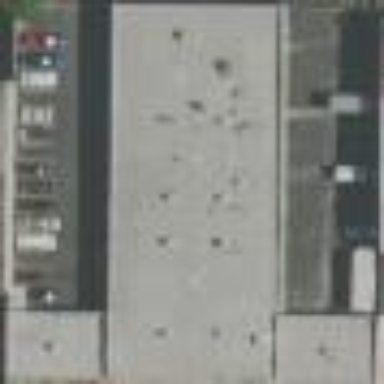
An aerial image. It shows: Industrial building.